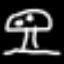
Label: mushroom